Field crop: maize
Growth stage: 2
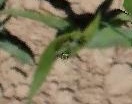
Species: maize